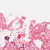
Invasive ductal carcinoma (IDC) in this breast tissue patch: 0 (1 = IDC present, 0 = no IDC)